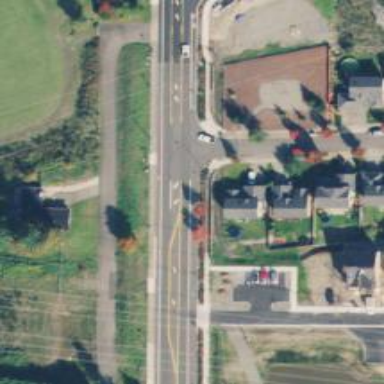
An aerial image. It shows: Tertiary road with asphalt surface and sidewalk on the left side.